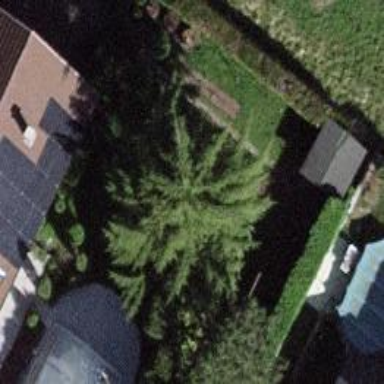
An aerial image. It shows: Needle-leaved tree in its natural environment.